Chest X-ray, PA view. Patient: 18 years old, sex M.
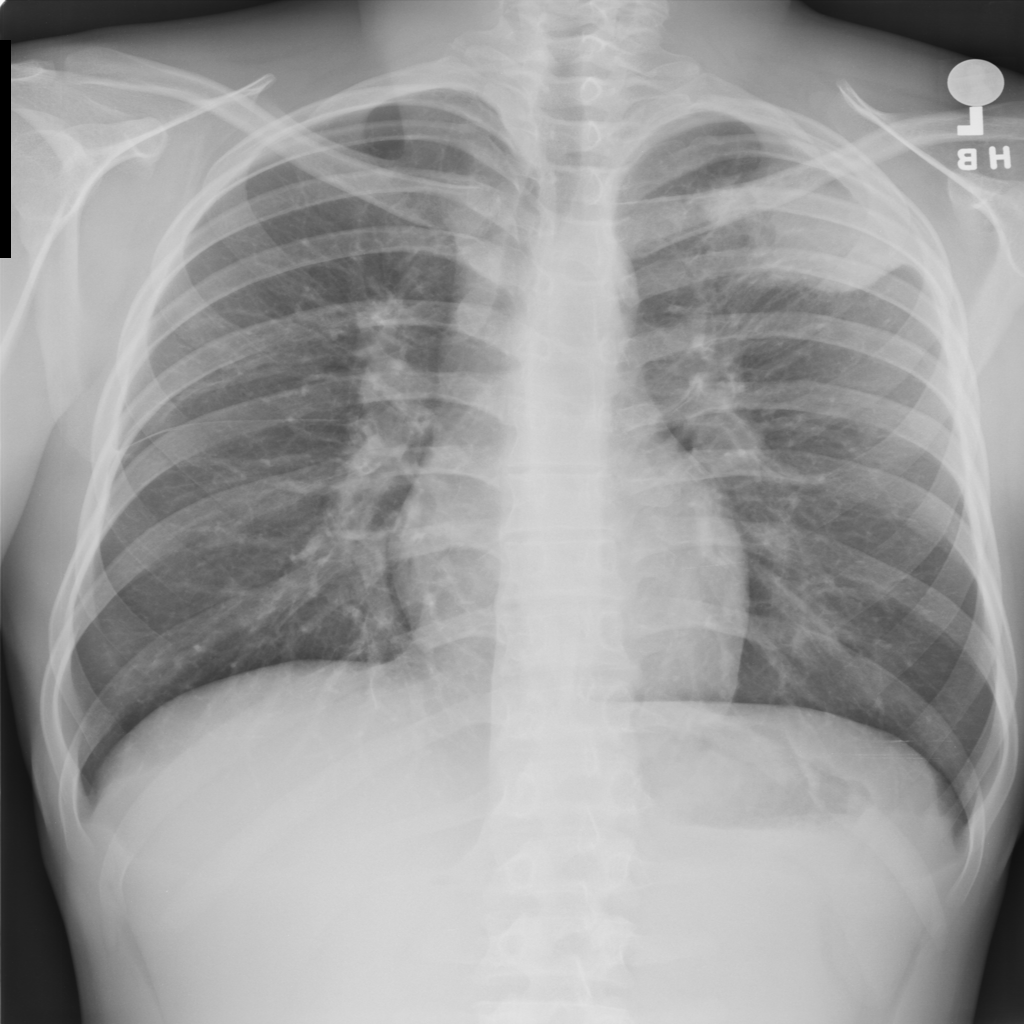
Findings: Mass